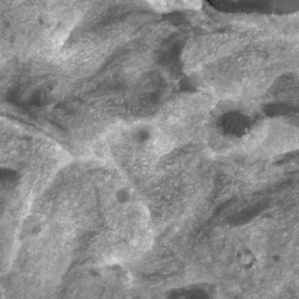
Label: non_frost